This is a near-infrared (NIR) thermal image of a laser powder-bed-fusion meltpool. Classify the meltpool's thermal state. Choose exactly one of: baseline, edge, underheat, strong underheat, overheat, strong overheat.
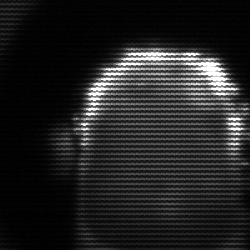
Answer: baseline